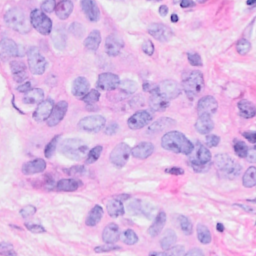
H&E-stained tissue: Breast